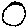
Label: circle